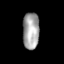
Tissue: skin
Cell type: Epithelial cells
Senescence score: 0.7993
Nuclear area (px): 598
Mean DAPI intensity: 163.176